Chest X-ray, PA view. Patient: 61 years old, sex M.
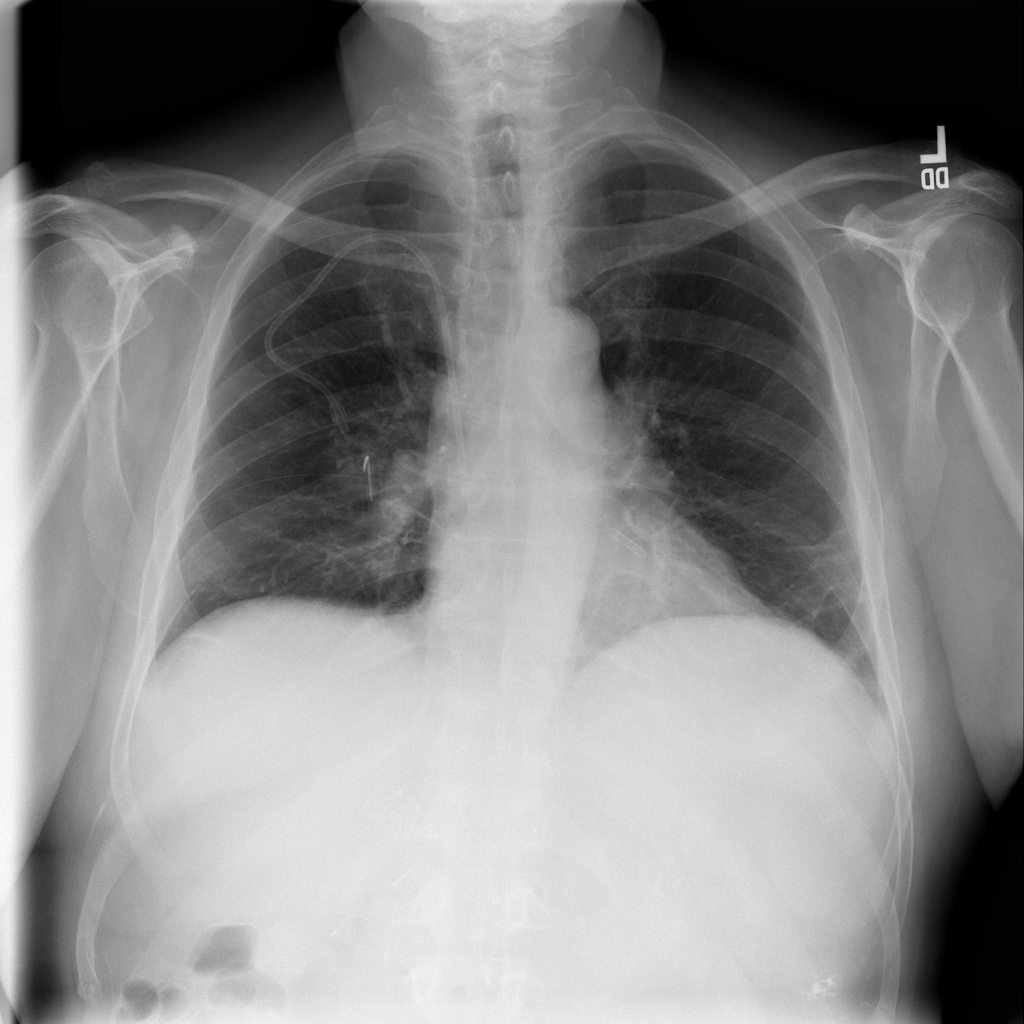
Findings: Atelectasis